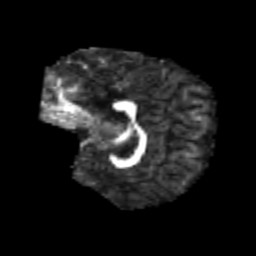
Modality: FA
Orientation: sagittal
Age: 8
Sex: male
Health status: healthy